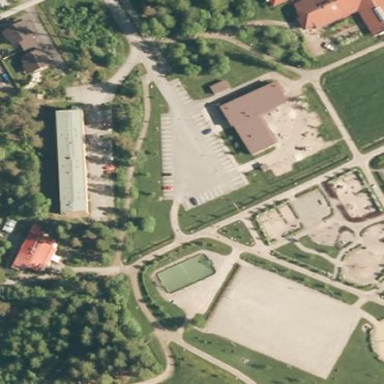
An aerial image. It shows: Parking lot area.